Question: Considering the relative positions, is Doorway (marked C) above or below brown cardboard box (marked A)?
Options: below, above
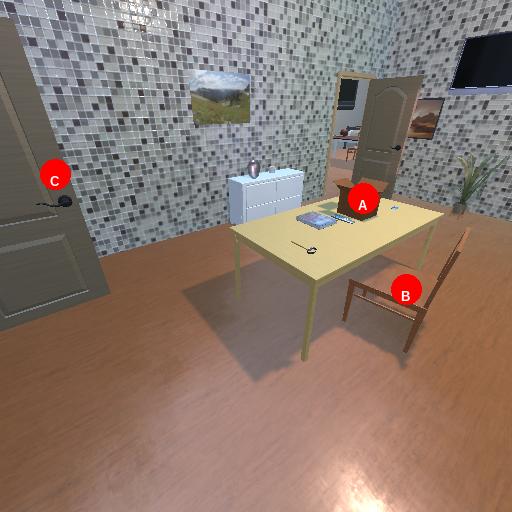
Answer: below